Interaction volume radius: 10 \u00c5
Interaction volume height: 20 \u00c5
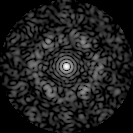
Disorder parameter: 0.773